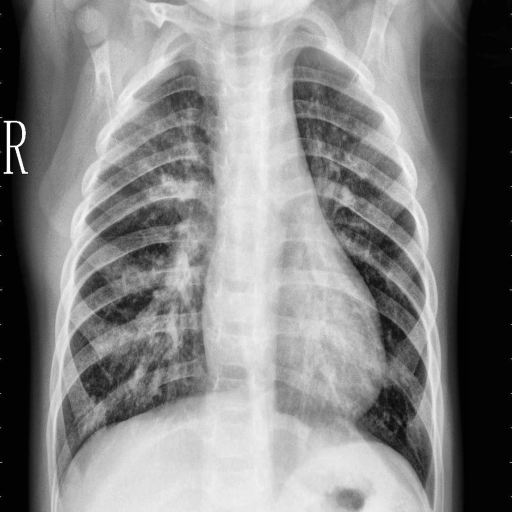
Finding: PNEUMONIA